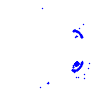
Particle: electron